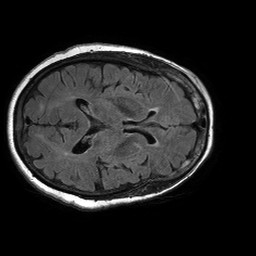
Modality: FLAIR
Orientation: axial
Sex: female
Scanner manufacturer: philips
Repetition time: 11 s
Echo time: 0.125 s